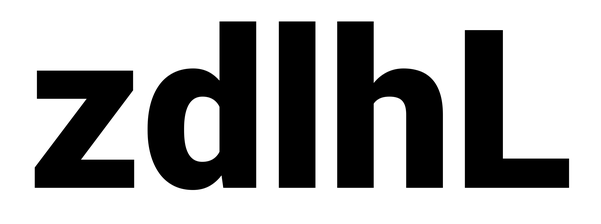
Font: Roboto_Black